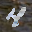
Label: 4